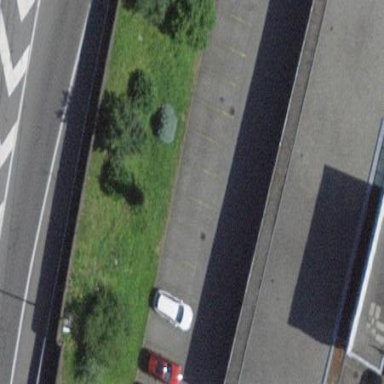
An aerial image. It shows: Building housing car repair shop.